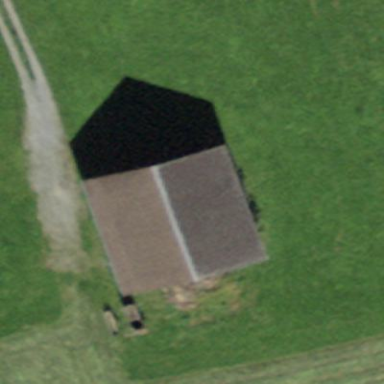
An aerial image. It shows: Barn.